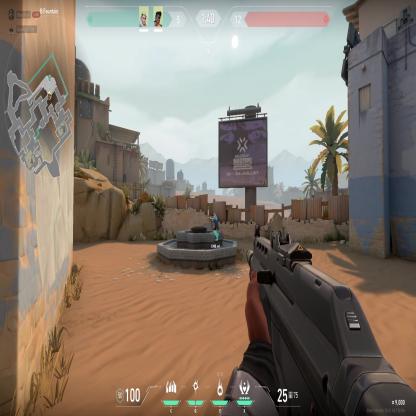
Label: teammate